九年级 · 画法几何学
(本小题 8.0 分)把边长为 1 厘米的 6 个相同正方体摆成如图的形式.正面主视图左视图俯视图(1)画出该几何体的主视图、左视图、俯视图;(2)直接写出该几何体的表面积为 $\mathrm{cm}^{2} ;$(3)如果在这个几何体上再添加一些相同的小正方体, 并保持这个几何体的左视图和俯视图不变，那么最多可以再添加小正方体.
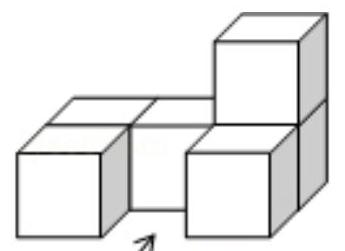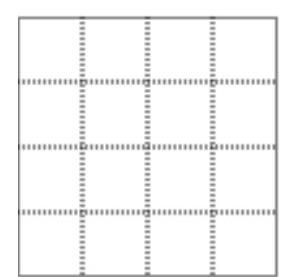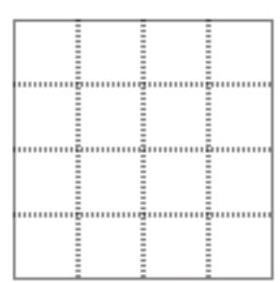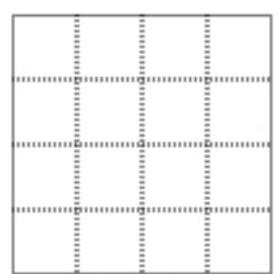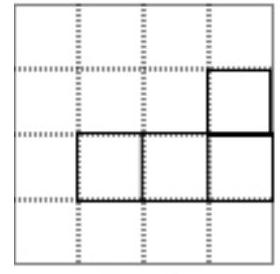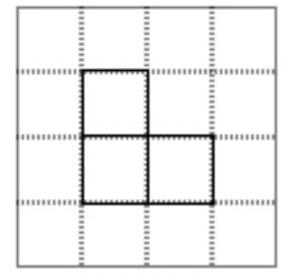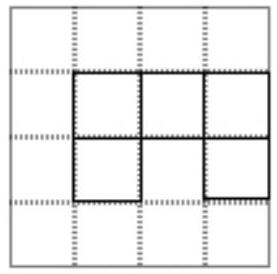
答案: 解: (1)如图所示:

主视图

左视图

俯视图

(2) 26

(3) 2

【解析】

【分析】

此题主要考查了画三视图以及几何体的表面积, 正确得出三视图是解题关键.

(1)直接利用三视图的画法进而得出答案;

(2)利用几何体的形状进而得出其表面积;

(3)利用左视图和俯视图不变, 得出可以添加的位置.

解: (1) 见答案;

(2)几何体表面积: $2 \times(5+4+3)+2=26\left(\mathrm{~cm}^{2}\right)$,

故答案为 26 ;

(3)最多可以再添加 2 个小正方体.

故答案为 2 .